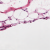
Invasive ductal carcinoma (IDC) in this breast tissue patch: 0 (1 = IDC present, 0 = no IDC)